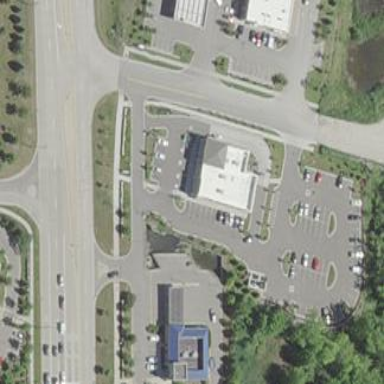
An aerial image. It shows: Commercial area.